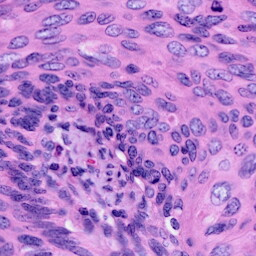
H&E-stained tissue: Cervix